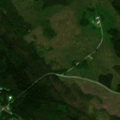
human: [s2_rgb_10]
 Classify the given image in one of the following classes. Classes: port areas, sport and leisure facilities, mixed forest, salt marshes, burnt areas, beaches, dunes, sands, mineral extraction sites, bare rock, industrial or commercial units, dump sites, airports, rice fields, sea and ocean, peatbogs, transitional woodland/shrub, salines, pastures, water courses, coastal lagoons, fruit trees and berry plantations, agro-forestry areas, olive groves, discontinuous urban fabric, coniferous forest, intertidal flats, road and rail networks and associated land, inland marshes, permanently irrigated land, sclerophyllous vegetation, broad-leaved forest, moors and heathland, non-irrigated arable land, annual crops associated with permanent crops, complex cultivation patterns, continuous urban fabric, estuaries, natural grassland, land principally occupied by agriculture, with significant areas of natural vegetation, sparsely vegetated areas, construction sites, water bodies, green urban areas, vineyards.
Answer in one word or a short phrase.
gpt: broad-leaved forest, coniferous forest, mixed forest, transitional woodland/shrub